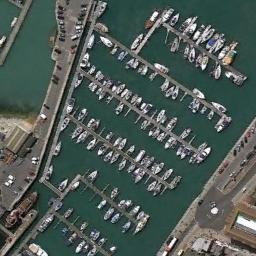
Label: harbor